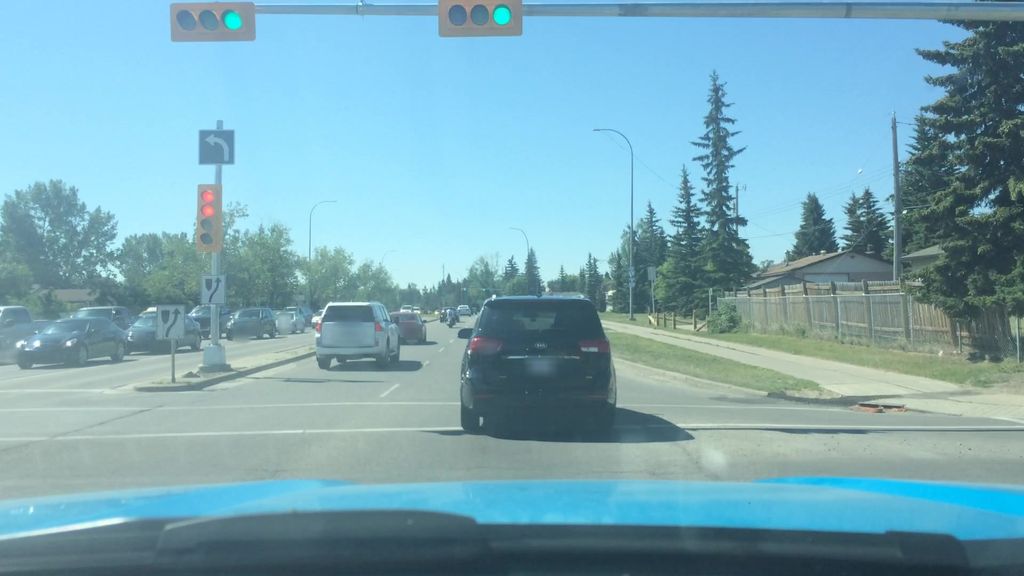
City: calgary